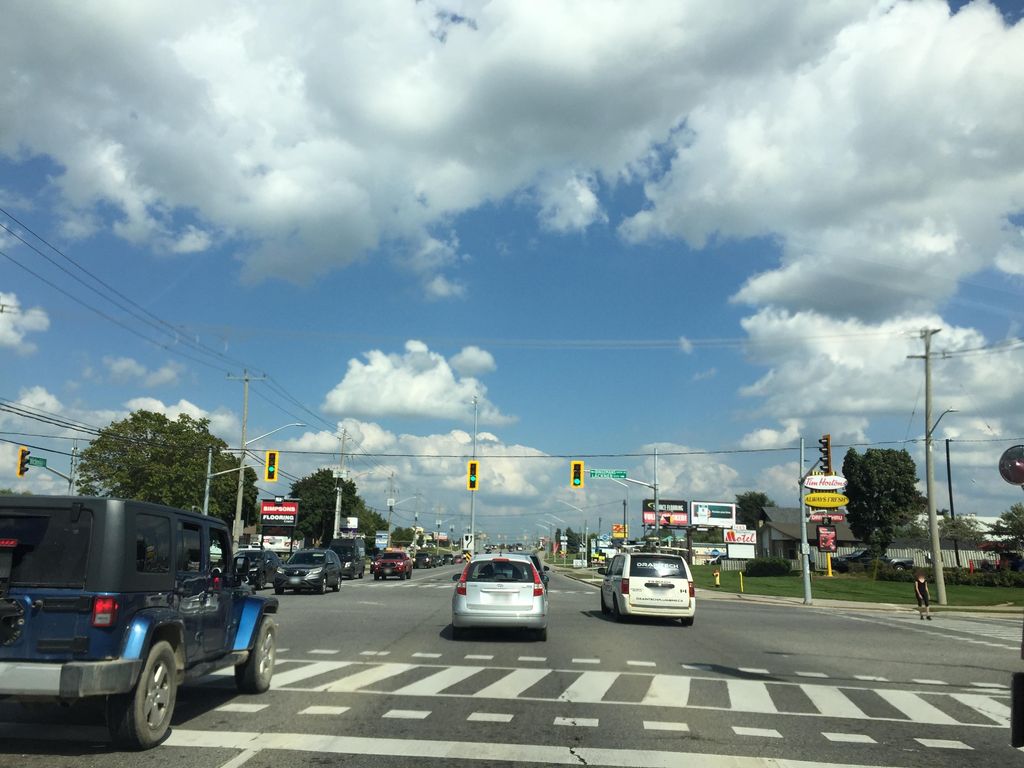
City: kitchener-waterloo